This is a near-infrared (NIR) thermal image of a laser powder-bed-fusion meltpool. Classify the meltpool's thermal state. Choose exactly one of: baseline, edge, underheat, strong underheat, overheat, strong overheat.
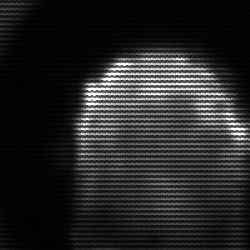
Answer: baseline